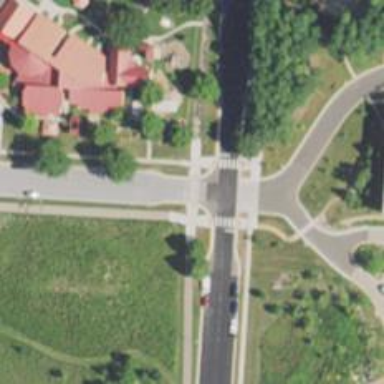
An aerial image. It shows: Marked crossing on footway.